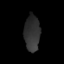
Tissue: lung
Cell type: Epithelial cells
Senescence score: 0.2116
Nuclear area (px): 553
Mean DAPI intensity: 48.835